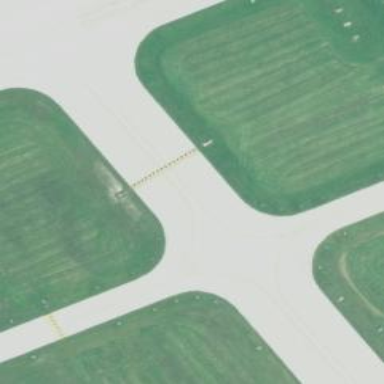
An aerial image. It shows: Image of taxiway at airport.